一年级 · 算术
横线上填 “=”">”"<".

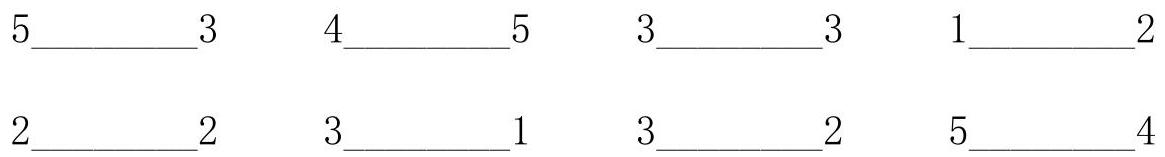
答案: <; =; <; =; >; >; >